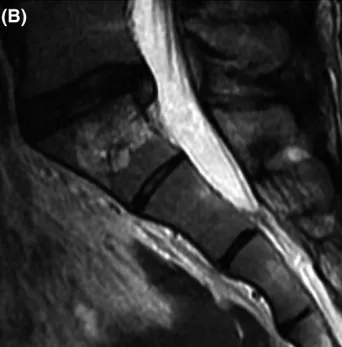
Imaging findings in case 1. On MRI of the sacral spine, the tumorous lesion has clear margins and is enclosed by the S1 vertebral body. And high in T2-weighted images.
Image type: radiology (mri)